Question:
i have a dataset from which i want to predict the patient getting the disease. the graph below is the first step after:
1. scaling the 3 features
2. running the scikit learn's PCA routine
3. the original dataset has 25 features but for our exercise, we were asked to use only 3 features. these 3 features are then reduced to 2 thru PCA
When i look at this data, my first response is that the green dots (those not prone to kidney disease) are not separable.
Is my assumption correct?
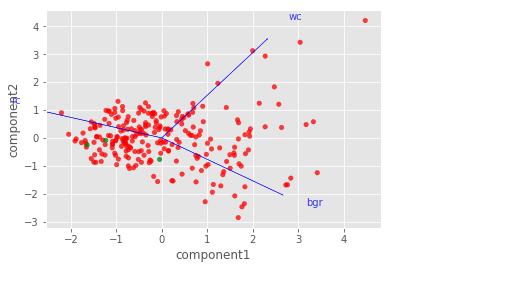
Answer: May be your PCA is not yielding the best features to separate your data. I would suggest using something like Random Forest or XGBoost where you can see feature importance easily and then use the best 3 features to try to classify the data.